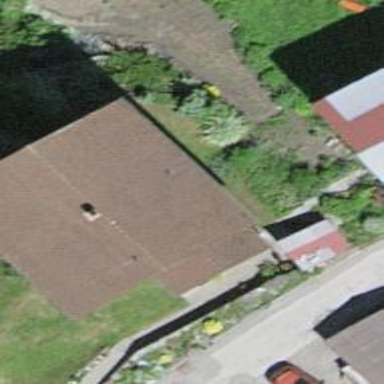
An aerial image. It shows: Simple house.